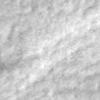
Label: no_change